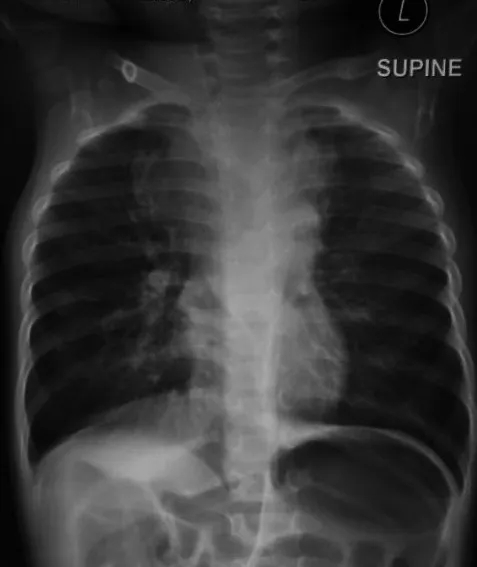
Pre-operative chest X-rays of the patient (not intubated). Widening of the superior mediastinum with early left lower-lobe patchy
infiltrates and right lung upper-lobe early herniation to the left.
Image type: radiology (x_ray)